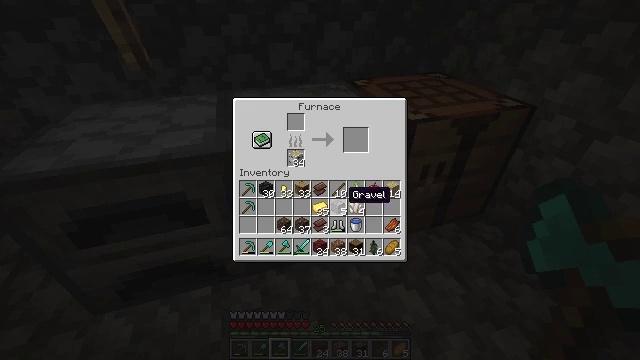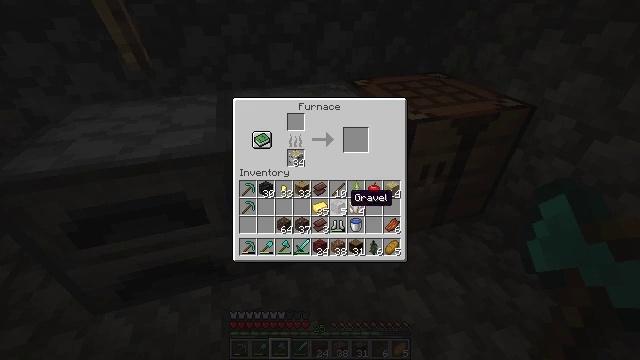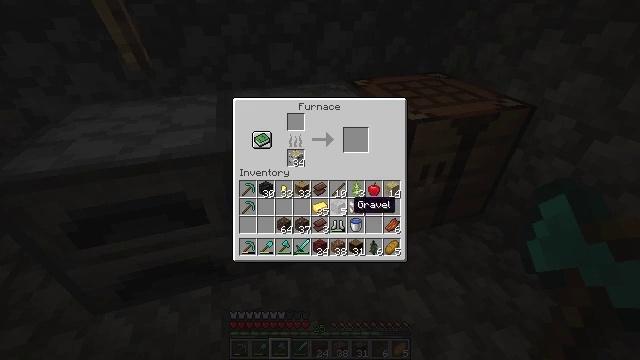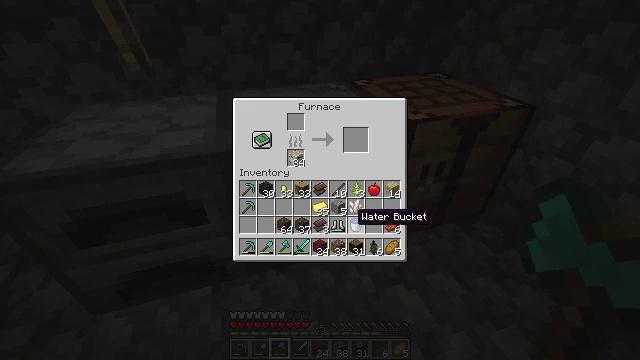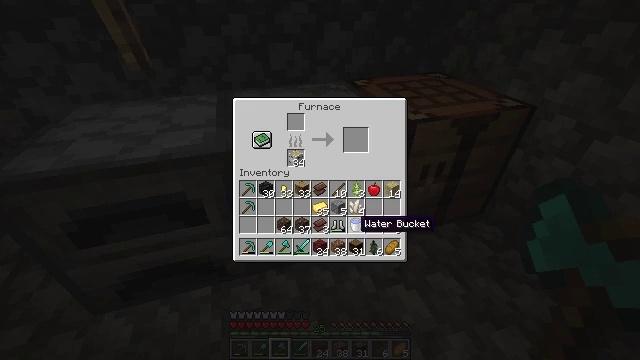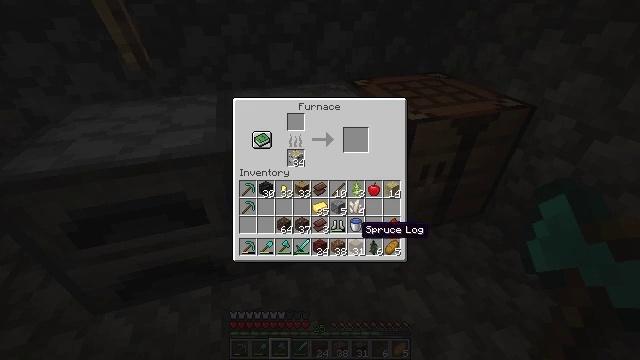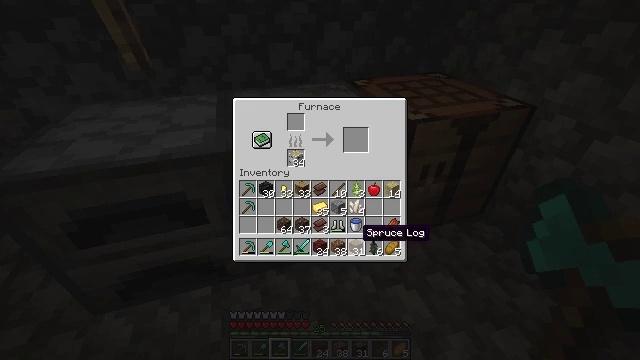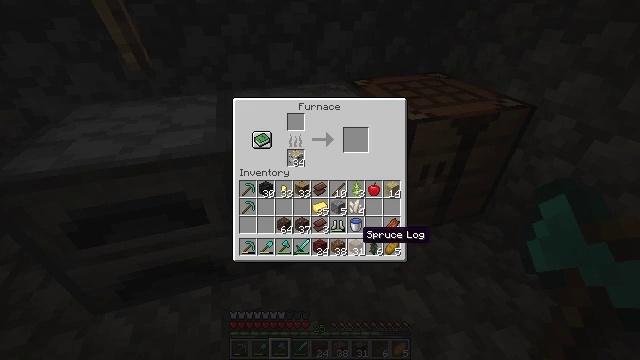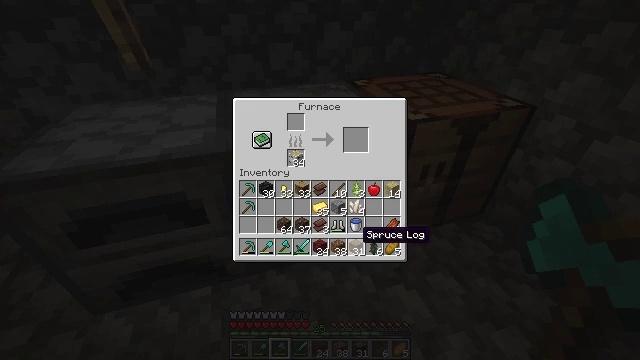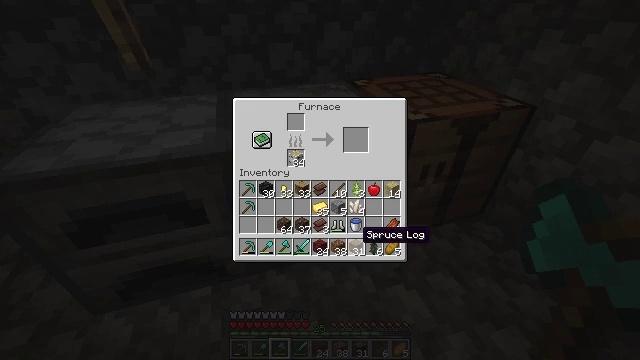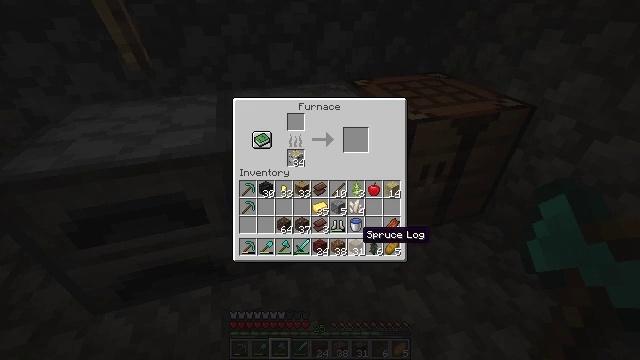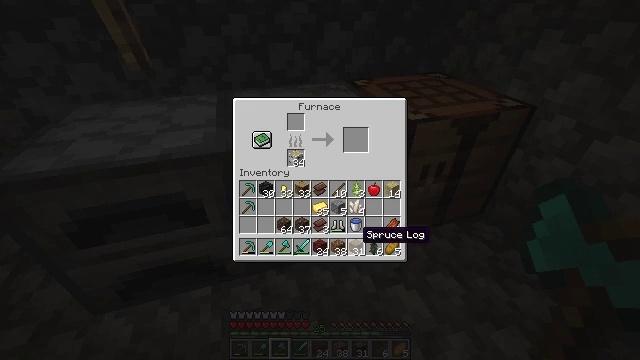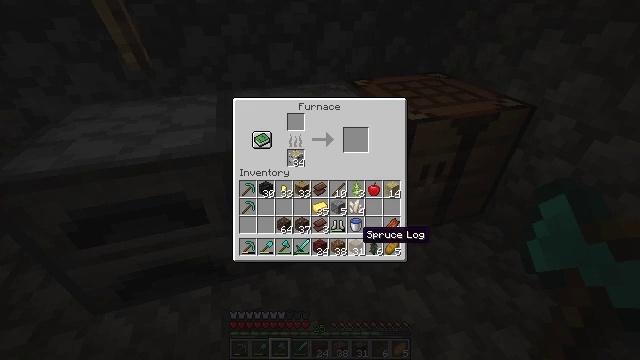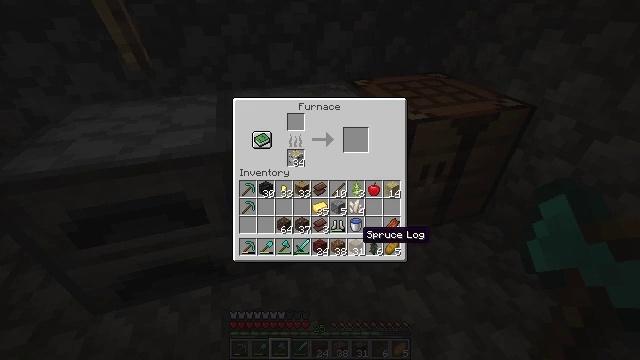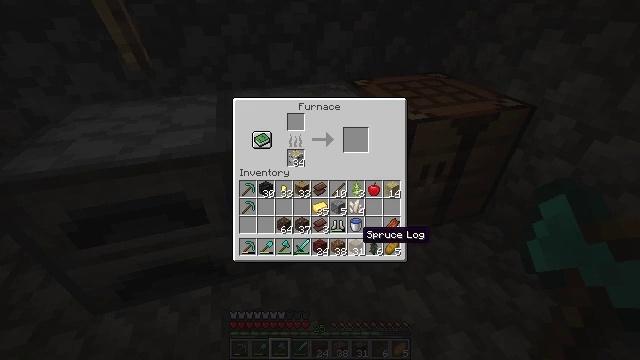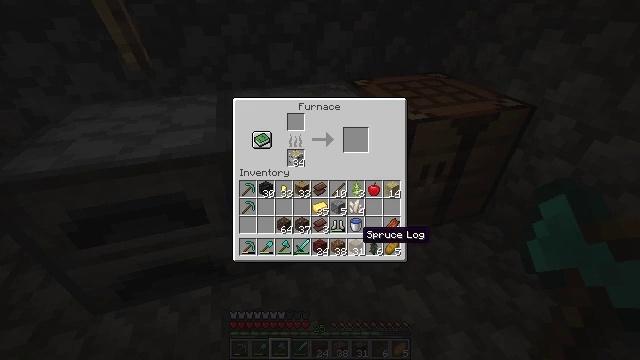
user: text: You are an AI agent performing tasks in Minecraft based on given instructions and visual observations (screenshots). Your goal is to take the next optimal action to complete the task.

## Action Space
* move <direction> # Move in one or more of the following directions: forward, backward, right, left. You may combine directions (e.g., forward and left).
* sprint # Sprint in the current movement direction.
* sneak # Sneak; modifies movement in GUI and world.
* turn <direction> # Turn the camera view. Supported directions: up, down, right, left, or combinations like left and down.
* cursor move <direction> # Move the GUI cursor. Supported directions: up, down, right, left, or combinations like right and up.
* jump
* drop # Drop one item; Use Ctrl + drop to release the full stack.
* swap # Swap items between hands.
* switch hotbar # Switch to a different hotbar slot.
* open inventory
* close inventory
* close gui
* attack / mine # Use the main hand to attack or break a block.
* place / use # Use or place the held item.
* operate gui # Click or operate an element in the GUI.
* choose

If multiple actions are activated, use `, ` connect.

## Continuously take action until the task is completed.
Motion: motion action
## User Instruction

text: Open the crafting table to create a netherite ingot.
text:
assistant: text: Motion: no_op
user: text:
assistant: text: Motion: cursor move down
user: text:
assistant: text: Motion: cursor move down
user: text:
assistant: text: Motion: cursor move down
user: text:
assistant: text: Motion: no_op
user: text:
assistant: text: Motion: no_op
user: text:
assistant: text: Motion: no_op
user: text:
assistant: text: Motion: no_op
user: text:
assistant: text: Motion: no_op
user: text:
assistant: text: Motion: no_op
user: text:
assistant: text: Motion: no_op
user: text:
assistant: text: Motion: no_op
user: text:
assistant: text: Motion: no_op
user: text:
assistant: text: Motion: no_op
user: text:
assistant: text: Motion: no_op
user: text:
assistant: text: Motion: no_op
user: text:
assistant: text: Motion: no_op
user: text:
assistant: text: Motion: no_op
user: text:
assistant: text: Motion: no_op
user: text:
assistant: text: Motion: no_op
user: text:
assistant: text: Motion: no_op
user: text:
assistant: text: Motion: no_op
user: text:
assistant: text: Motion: no_op
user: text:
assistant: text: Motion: cursor move left
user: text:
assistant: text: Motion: no_op
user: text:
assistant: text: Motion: no_op
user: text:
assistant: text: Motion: no_op
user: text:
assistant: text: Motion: no_op
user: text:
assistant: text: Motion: no_op
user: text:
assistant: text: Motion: no_op